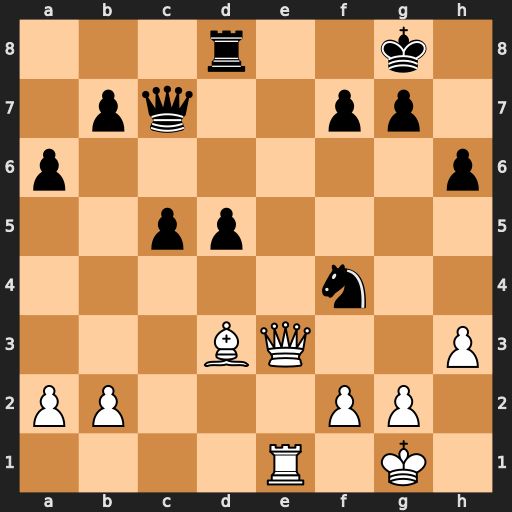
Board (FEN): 3r2k1/1pq2pp1/p6p/2pp4/5n2/3BQ2P/PP3PP1/4R1K1
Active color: w
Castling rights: -
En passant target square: -
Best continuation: Qe8+ Rxe8 Rxe8#